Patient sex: M
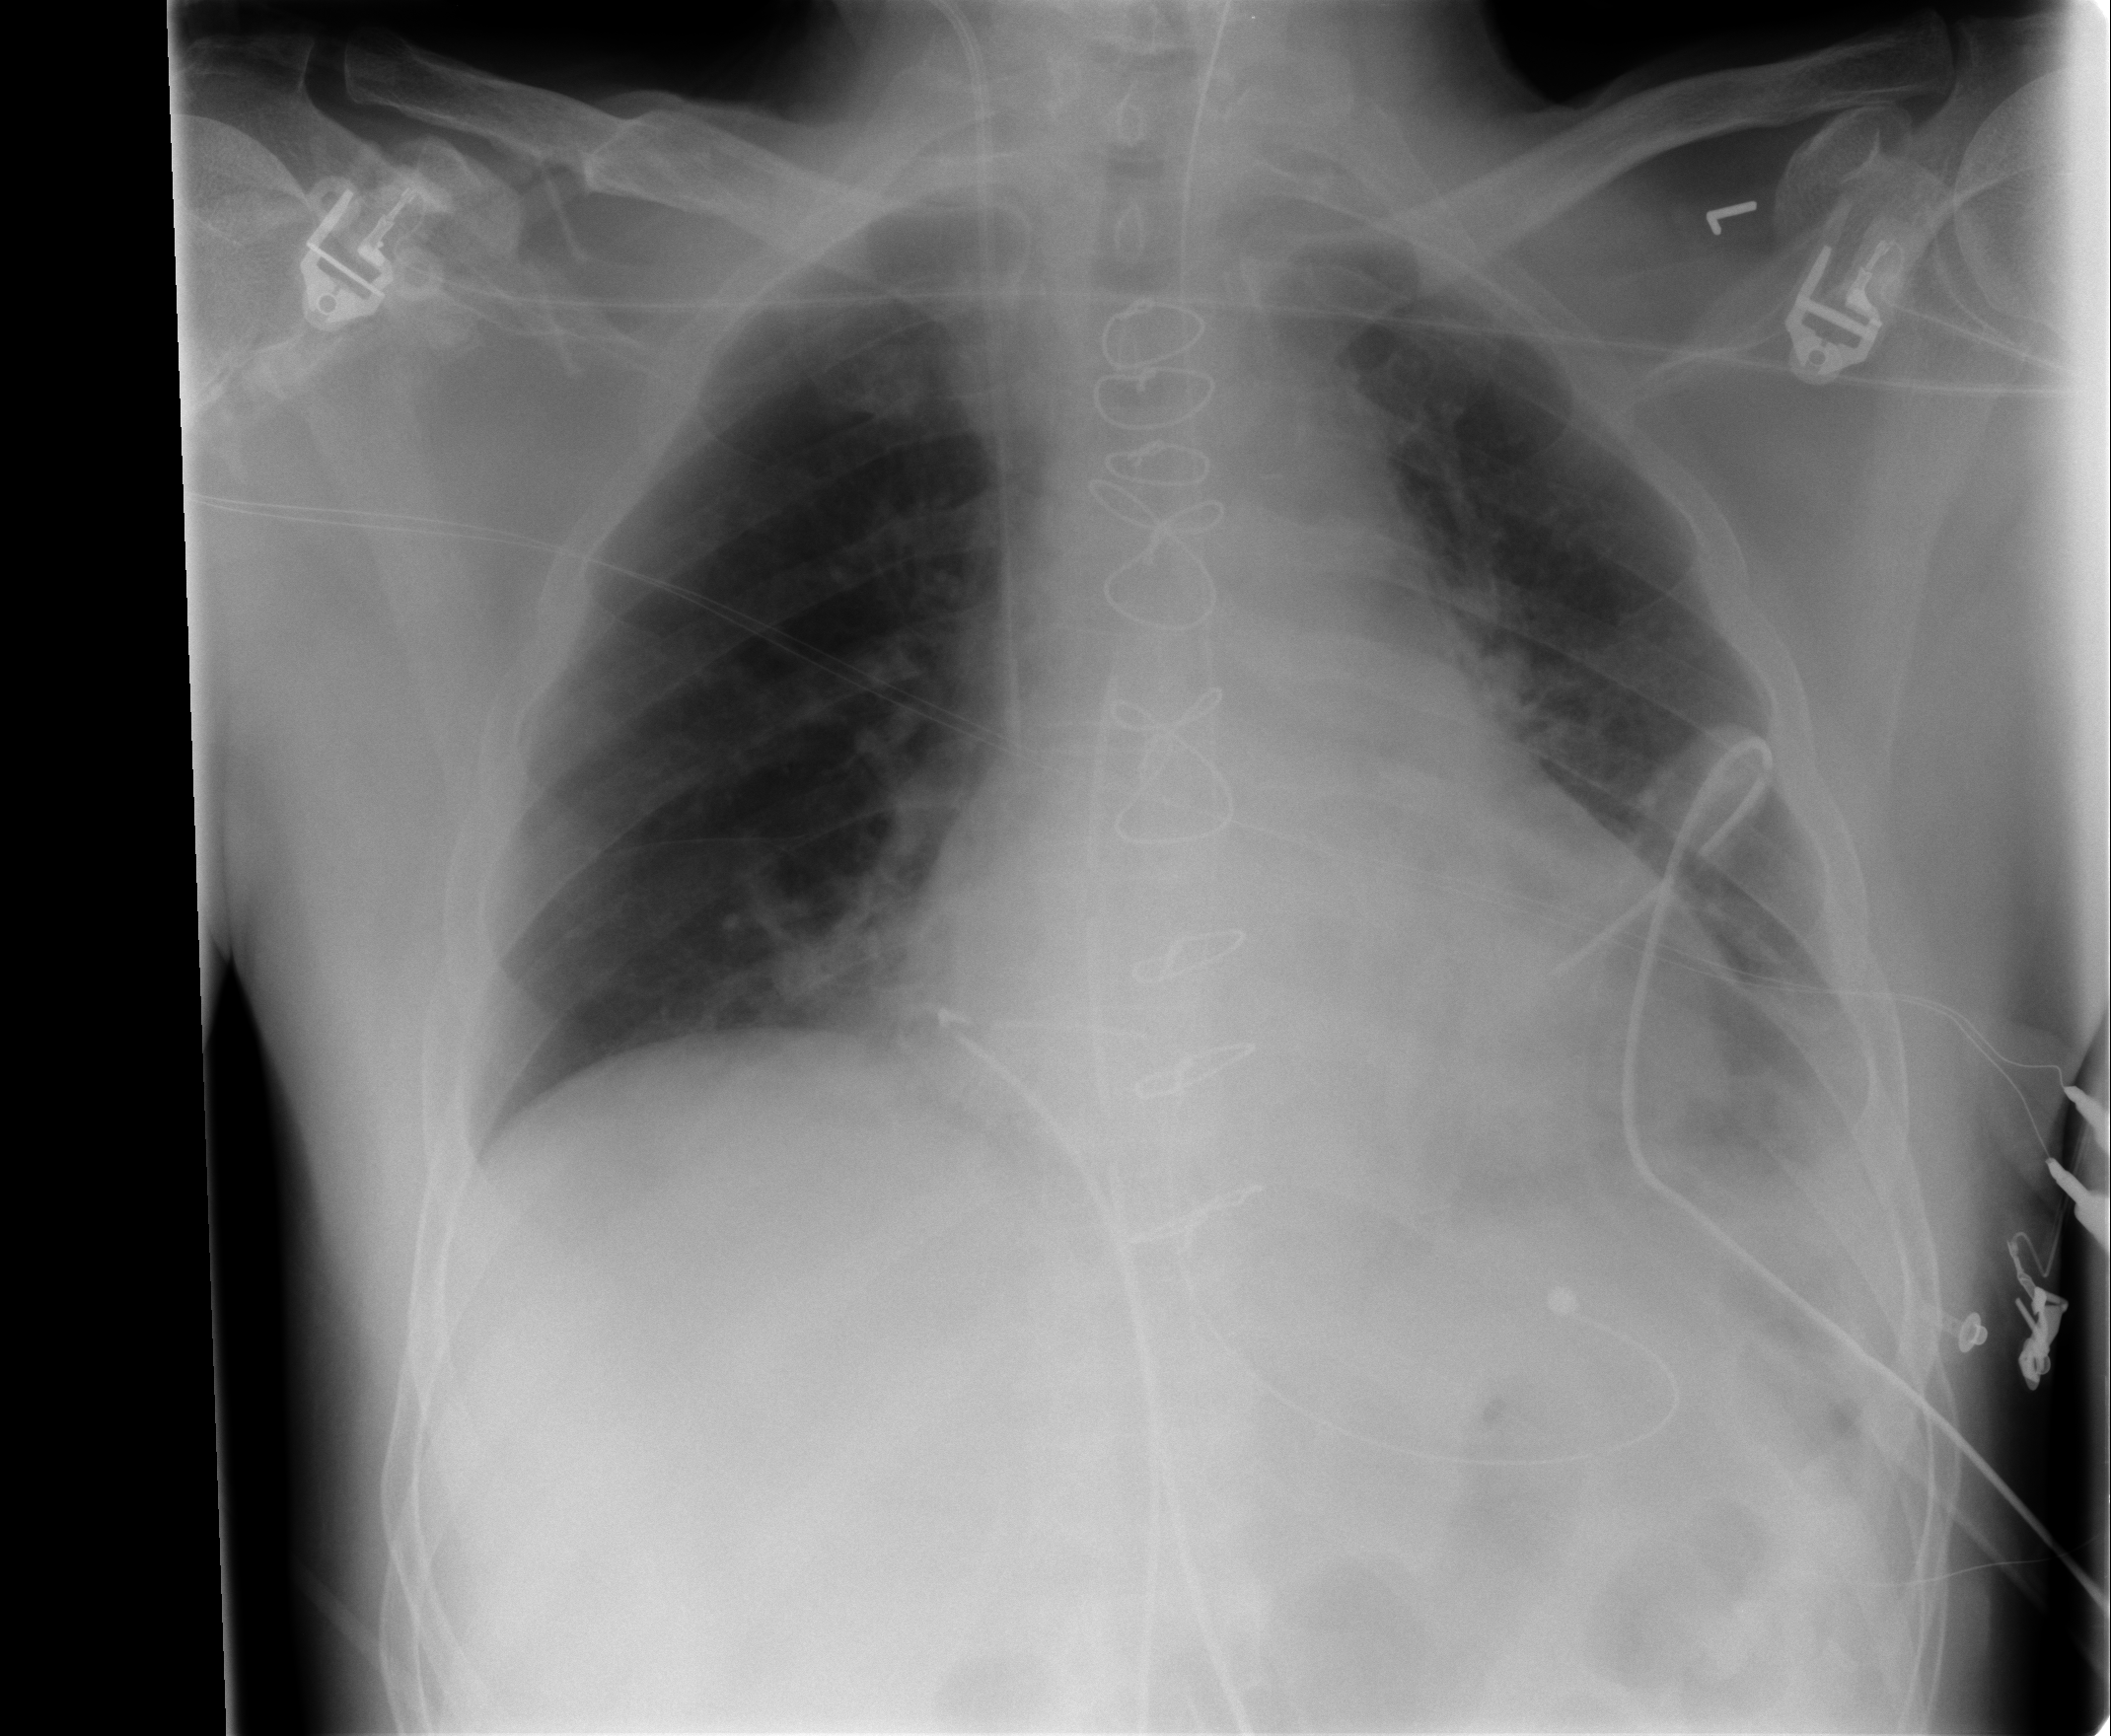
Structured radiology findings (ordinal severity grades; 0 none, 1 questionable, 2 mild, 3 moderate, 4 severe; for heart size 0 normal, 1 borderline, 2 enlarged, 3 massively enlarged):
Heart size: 0
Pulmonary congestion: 0
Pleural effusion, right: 0
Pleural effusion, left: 0
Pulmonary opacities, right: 0
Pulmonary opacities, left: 0
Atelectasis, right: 2
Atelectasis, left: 2